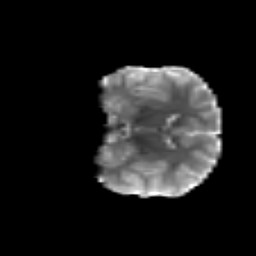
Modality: T2w
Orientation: coronal
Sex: female
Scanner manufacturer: siemens
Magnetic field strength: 3 T
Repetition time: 5 s
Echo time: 0.071 s